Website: walmart
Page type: newsletter-management
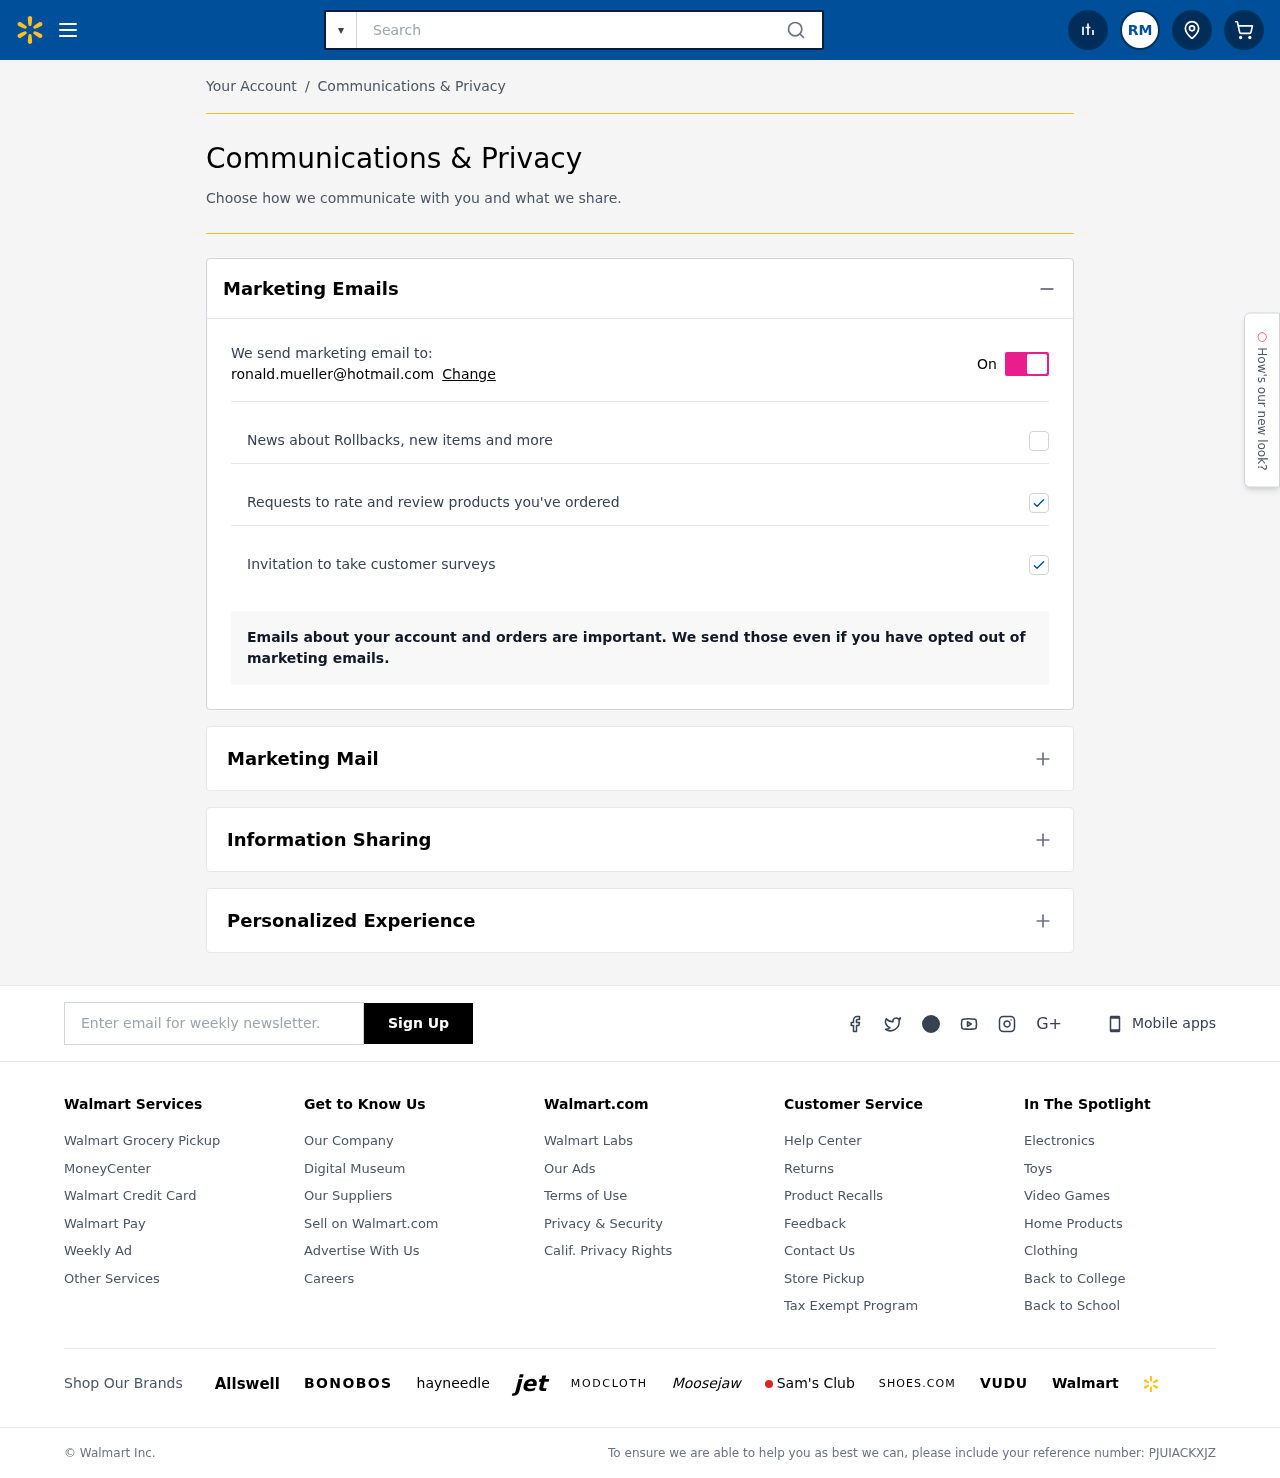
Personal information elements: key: PII_EMAIL
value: ronald.mueller@hotmail.com
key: PII_INITIALS
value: RM
Search elements: key: HEADER_SEARCH
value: Search